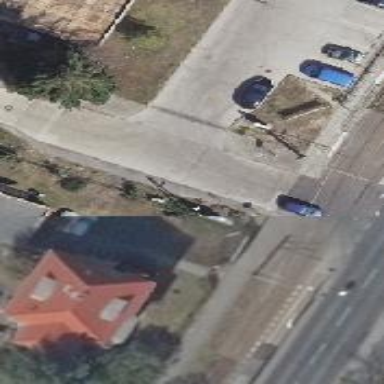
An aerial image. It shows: Concrete service road leading to fuel station.